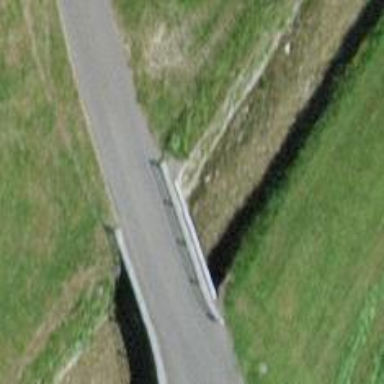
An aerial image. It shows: Unclassified road with bridge.